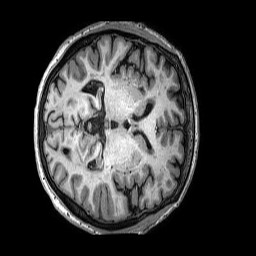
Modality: T1w
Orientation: axial
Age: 63
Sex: female
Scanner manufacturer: philips
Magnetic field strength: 3 T
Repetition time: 0.006677 s
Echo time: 0.003003 s